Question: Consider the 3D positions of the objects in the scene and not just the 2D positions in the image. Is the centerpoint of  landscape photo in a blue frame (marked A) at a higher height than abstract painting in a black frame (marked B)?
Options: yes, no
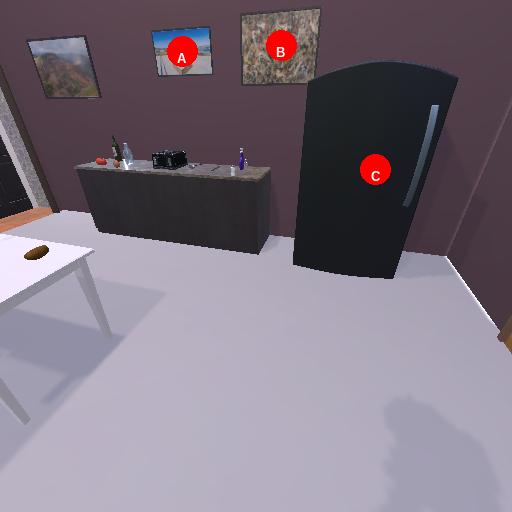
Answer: yes